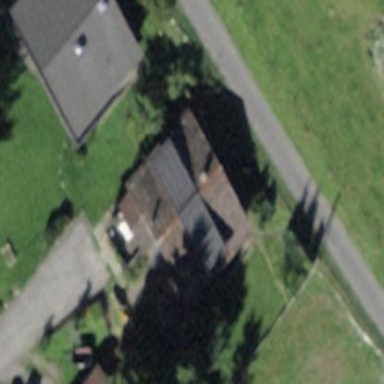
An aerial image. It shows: Detached building.